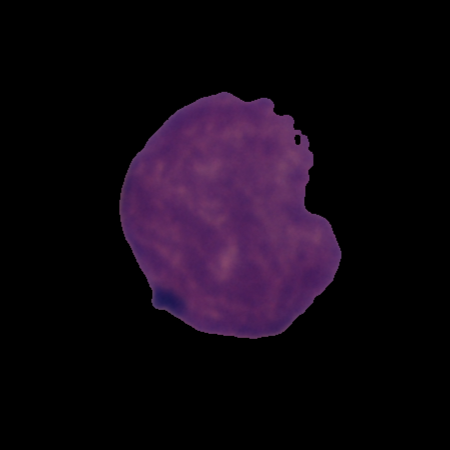
Label: cancer